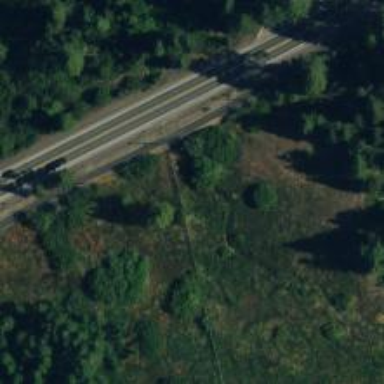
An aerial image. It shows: Culvert tunnel.